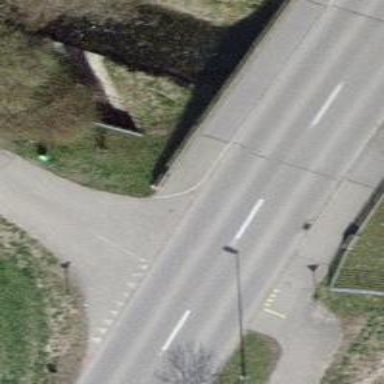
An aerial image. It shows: Sidewalk bridge over footway.